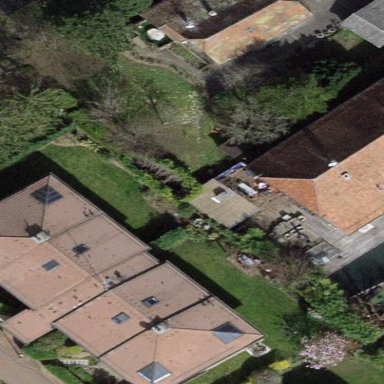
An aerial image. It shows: Garden enclosed by fence.